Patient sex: F
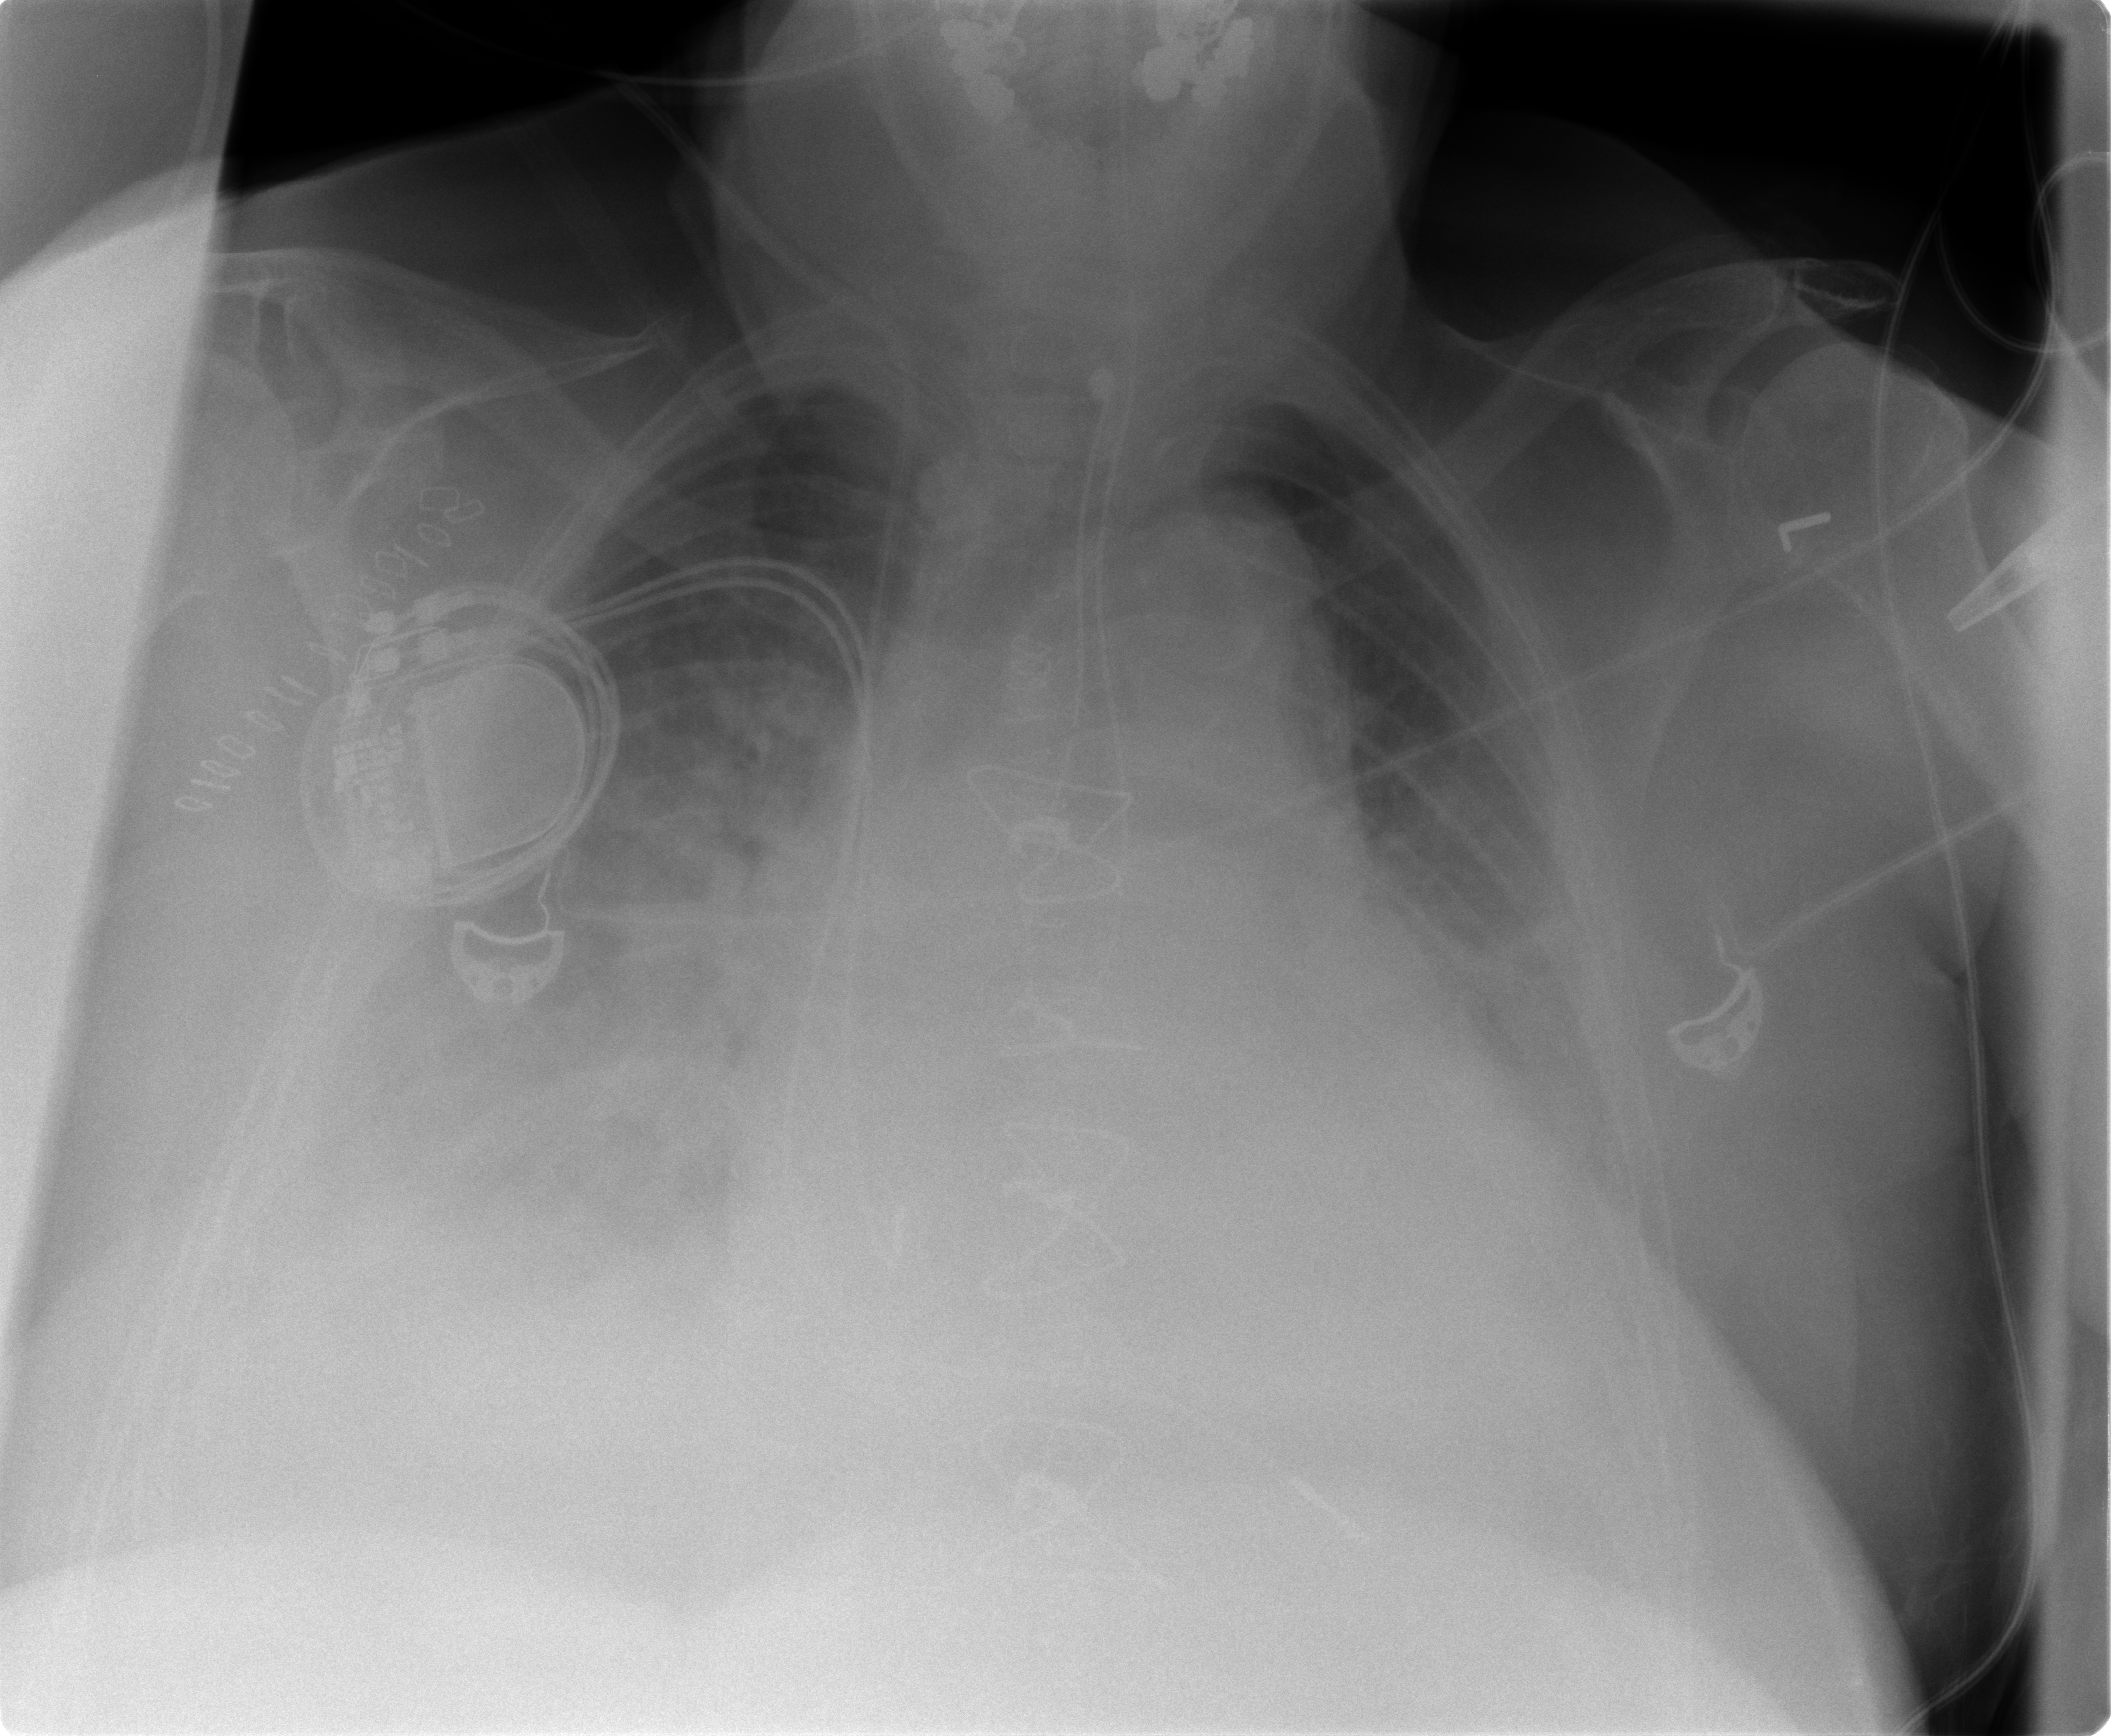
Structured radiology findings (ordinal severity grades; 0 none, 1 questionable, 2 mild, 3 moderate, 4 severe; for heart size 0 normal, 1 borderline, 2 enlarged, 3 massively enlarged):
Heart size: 2
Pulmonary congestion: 2
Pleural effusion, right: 3
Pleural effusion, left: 3
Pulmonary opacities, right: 2
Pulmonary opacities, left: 0
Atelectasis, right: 2
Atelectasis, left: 2